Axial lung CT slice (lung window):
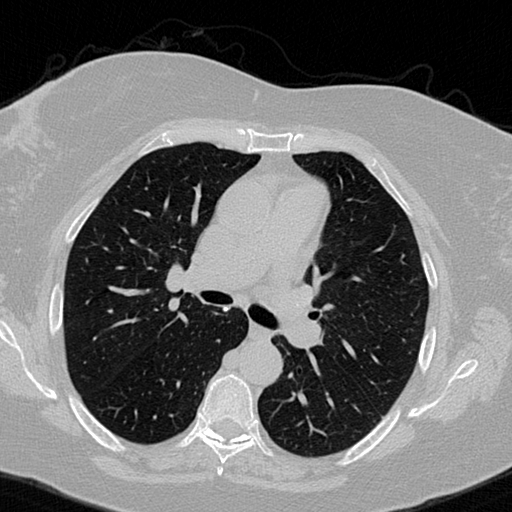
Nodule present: no